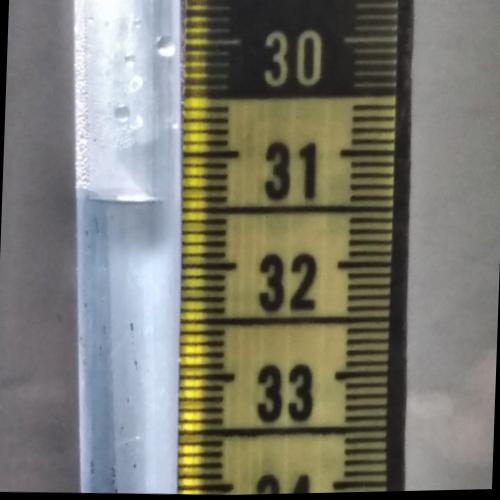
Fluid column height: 31.4 cm